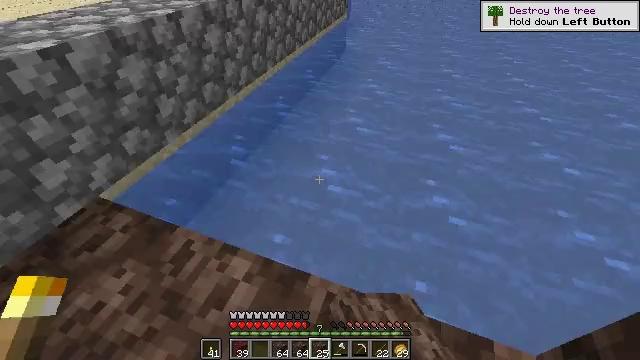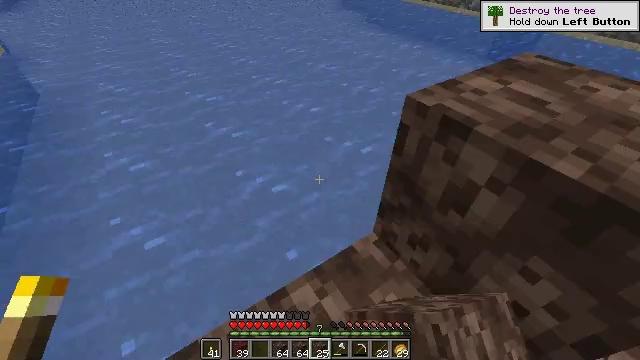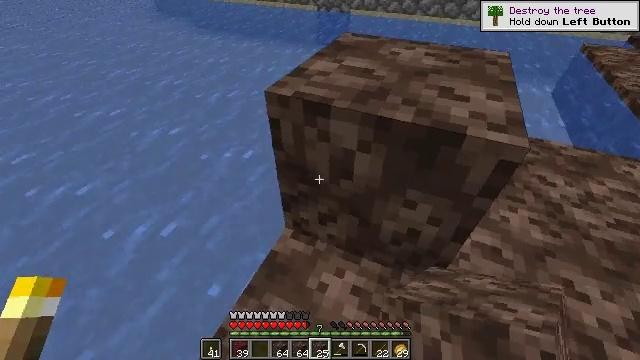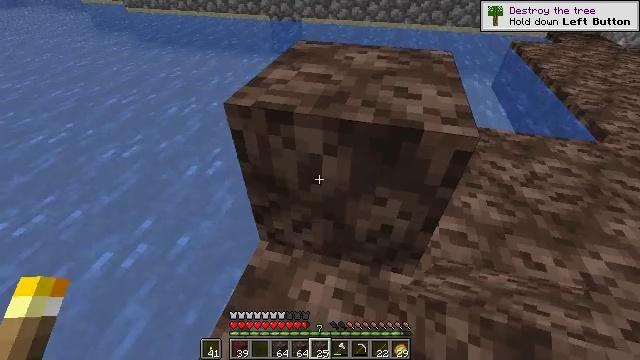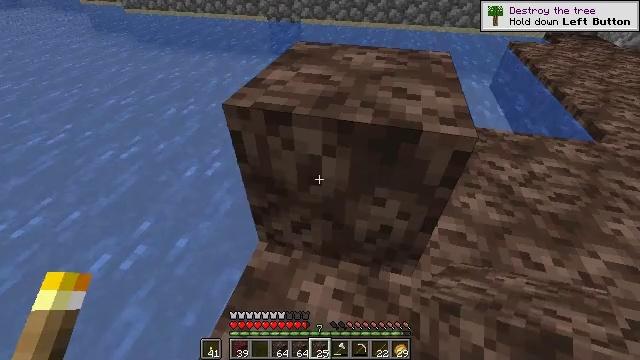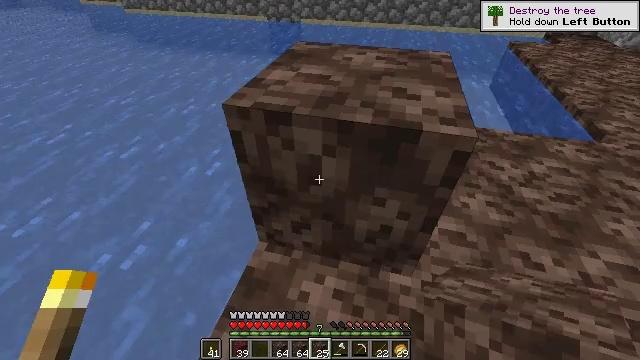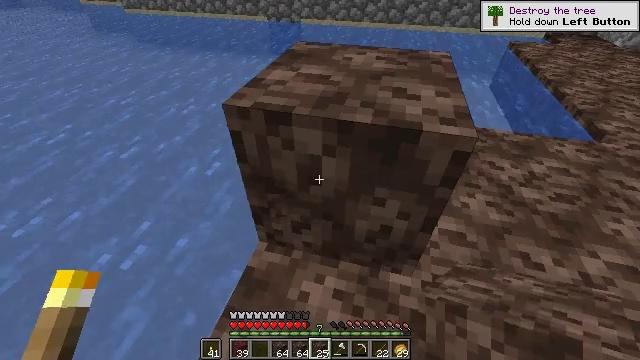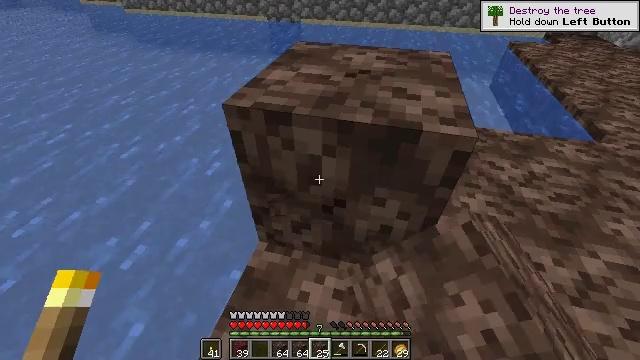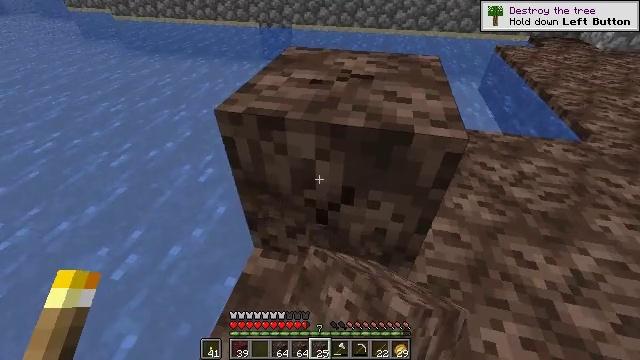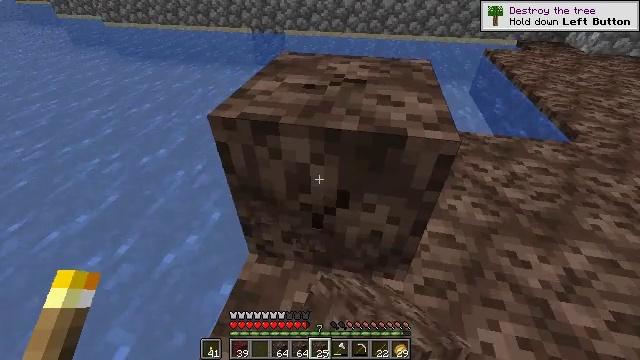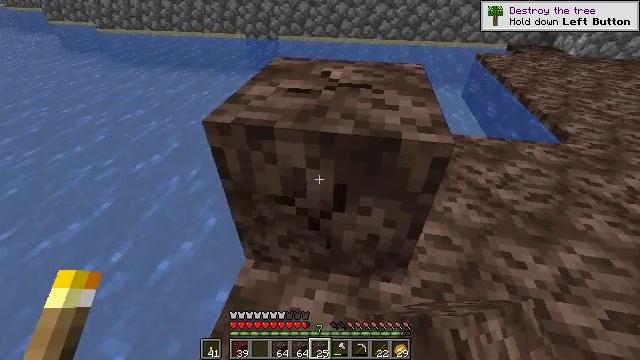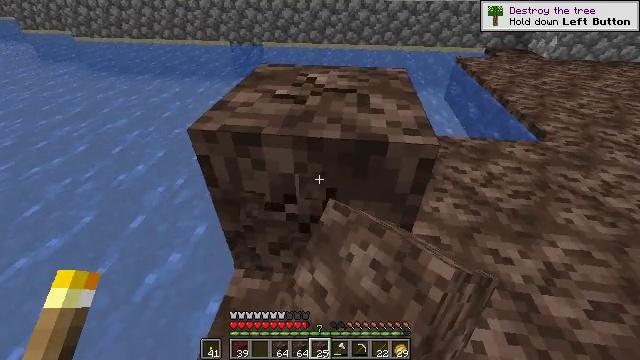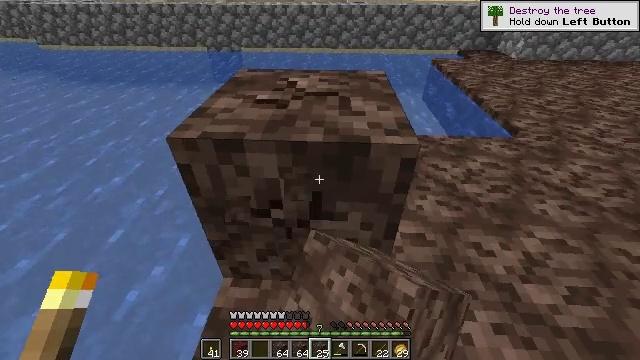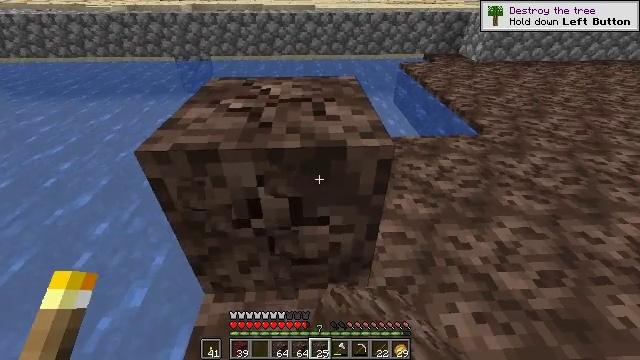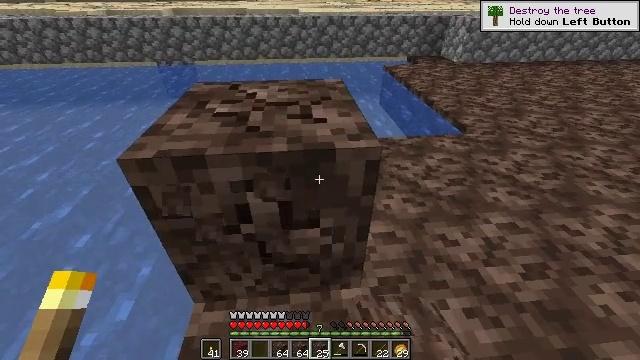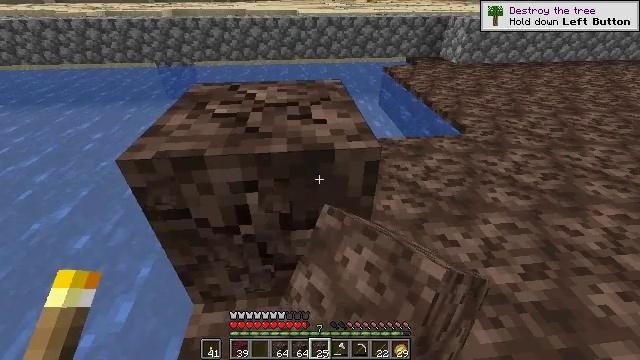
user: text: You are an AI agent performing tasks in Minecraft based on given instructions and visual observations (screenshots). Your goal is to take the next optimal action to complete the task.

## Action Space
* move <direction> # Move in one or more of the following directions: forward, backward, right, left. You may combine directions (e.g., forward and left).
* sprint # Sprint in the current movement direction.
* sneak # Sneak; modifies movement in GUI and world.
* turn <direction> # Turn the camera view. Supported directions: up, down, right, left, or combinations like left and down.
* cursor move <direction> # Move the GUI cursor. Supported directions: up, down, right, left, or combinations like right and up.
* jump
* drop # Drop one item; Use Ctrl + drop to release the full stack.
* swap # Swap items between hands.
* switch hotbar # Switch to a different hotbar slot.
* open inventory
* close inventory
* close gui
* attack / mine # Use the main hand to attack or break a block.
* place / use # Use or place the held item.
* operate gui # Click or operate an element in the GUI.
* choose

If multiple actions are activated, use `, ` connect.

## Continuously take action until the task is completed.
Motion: motion action
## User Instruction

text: Break soul sand to slow down mobs.
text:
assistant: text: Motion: turn right
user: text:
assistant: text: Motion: turn right
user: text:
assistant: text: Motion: turn right and up
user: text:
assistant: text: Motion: no_op
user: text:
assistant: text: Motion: no_op
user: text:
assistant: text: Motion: attack / mine
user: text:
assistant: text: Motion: attack / mine
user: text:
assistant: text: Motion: turn right, attack / mine
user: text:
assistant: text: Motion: turn right, attack / mine
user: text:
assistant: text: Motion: turn right, attack / mine
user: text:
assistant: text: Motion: turn right and up, attack / mine
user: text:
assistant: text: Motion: turn right, attack / mine
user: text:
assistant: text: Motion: turn right and up, attack / mine
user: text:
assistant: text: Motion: turn right, attack / mine
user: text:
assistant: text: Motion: attack / mine
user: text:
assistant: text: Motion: attack / mine
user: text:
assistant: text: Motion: attack / mine
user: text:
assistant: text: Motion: attack / mine
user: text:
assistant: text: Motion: attack / mine
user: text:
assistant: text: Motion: attack / mine
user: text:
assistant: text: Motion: attack / mine
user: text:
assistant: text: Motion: attack / mine
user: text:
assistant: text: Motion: attack / mine
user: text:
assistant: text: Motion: attack / mine
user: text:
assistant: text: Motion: attack / mine